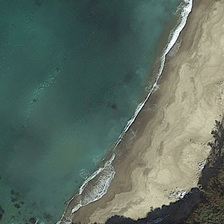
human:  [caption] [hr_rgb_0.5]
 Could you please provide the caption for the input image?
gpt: a line of white waves are between green ocean and yellow beach .

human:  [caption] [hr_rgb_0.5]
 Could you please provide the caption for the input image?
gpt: a line of white waves are between green ocean and yellow beach .

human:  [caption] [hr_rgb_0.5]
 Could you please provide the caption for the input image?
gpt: a line of white waves are between green ocean and yellow beach .

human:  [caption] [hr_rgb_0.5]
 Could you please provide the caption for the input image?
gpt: a line of white waves are between green ocean and yellow beach .

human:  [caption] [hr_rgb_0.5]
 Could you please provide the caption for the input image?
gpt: a line of white waves are between green ocean and yellow beach .